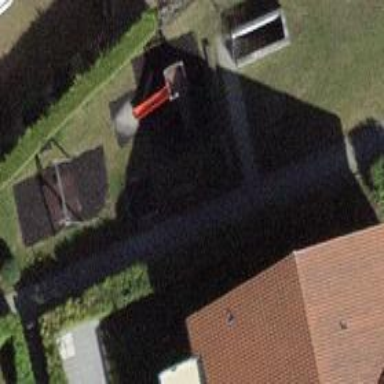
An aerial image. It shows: Playground area for leisure land.